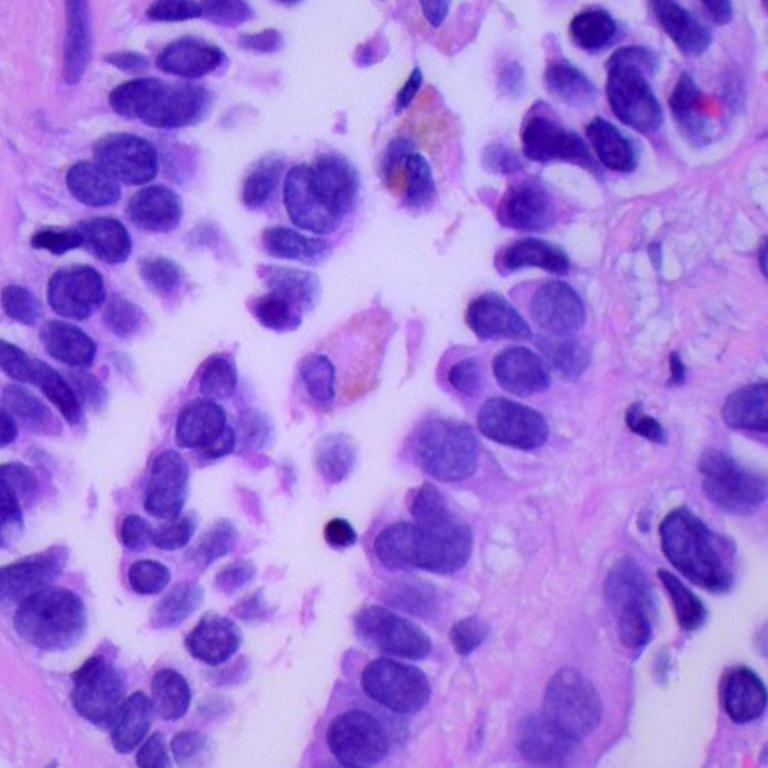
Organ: lung
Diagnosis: adenocarcinomas